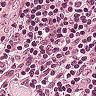
Metastatic tissue present: no